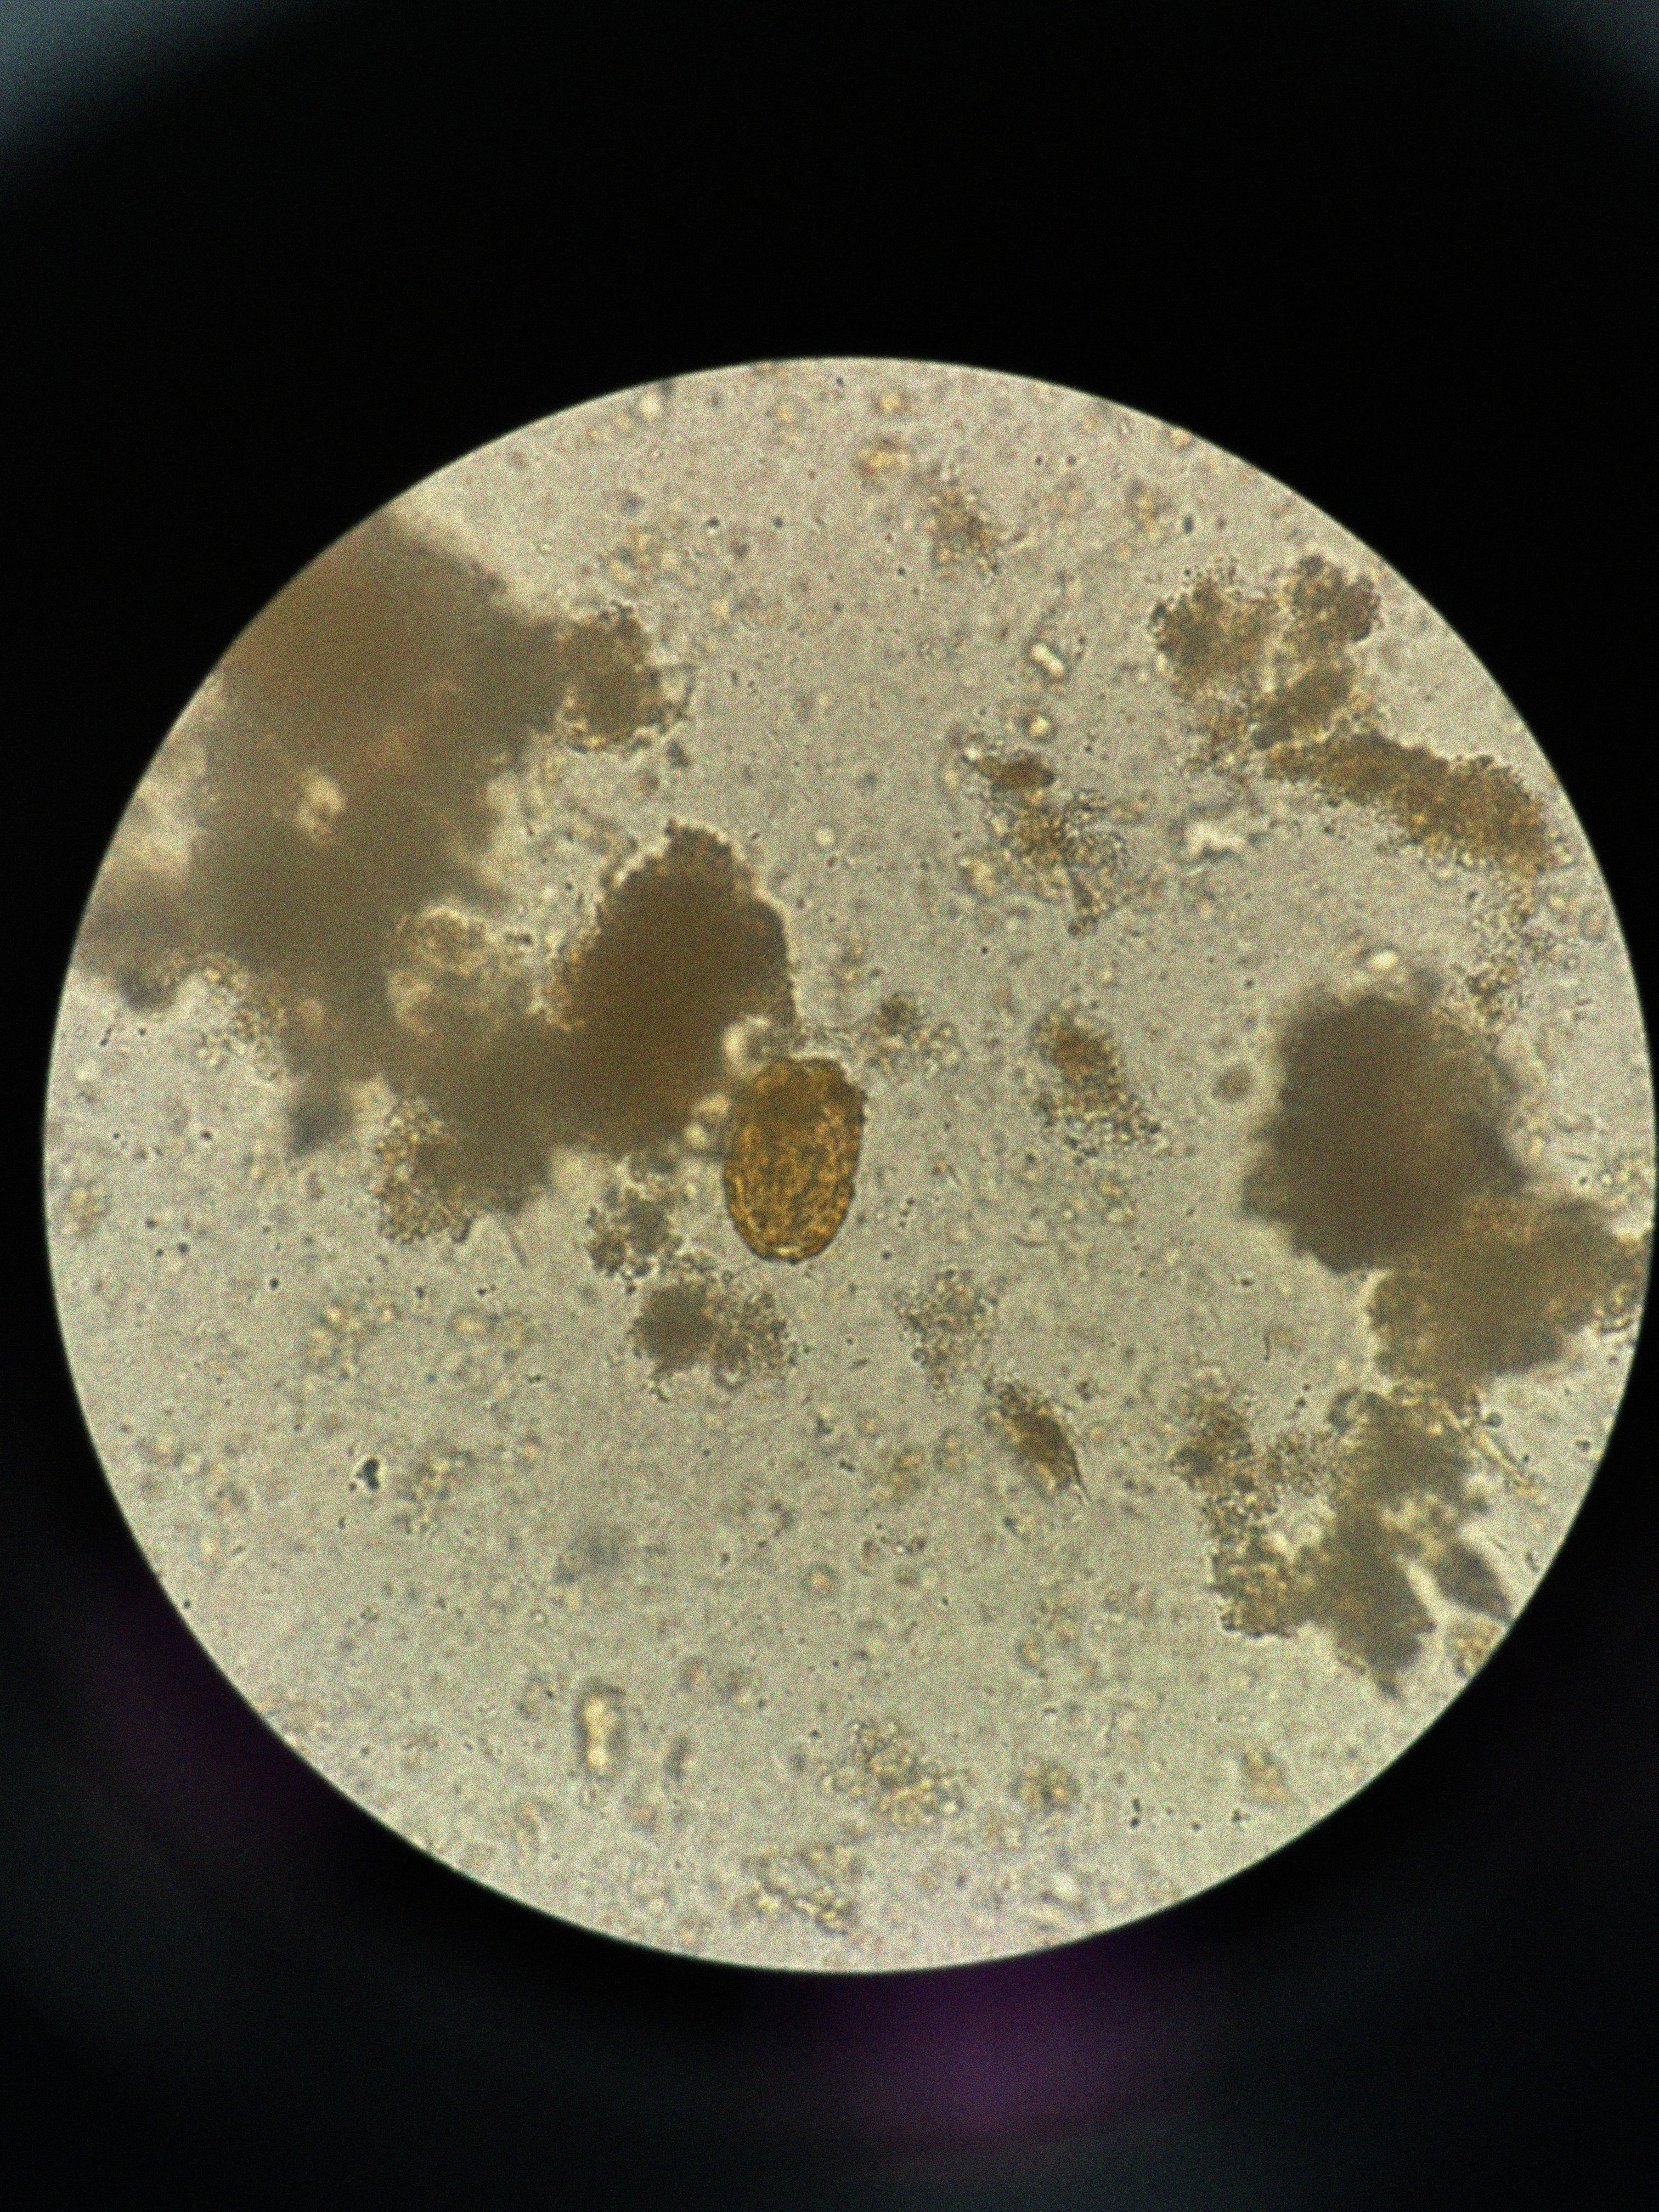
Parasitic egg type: Ascaris lumbricoides